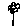
Label: flower